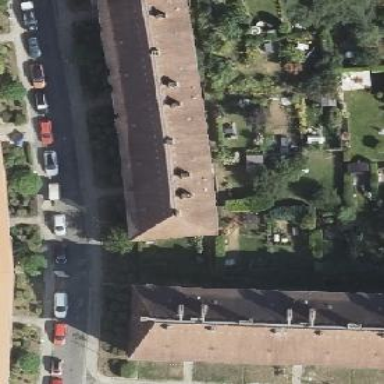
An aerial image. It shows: Apartment building with hipped roof.